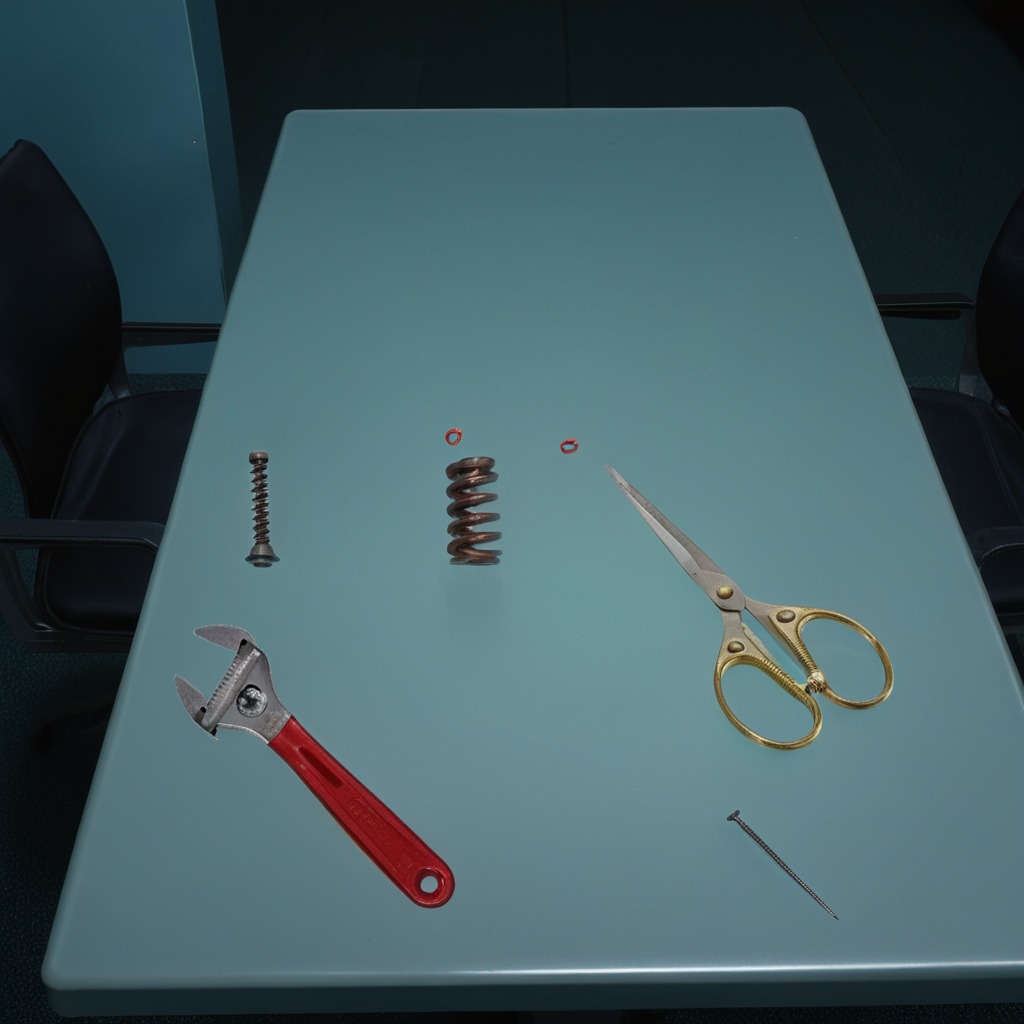
A metal machine screw, an iron nail, a coiled metal spring, a pair of scissors, and a wrench are lying on the table.